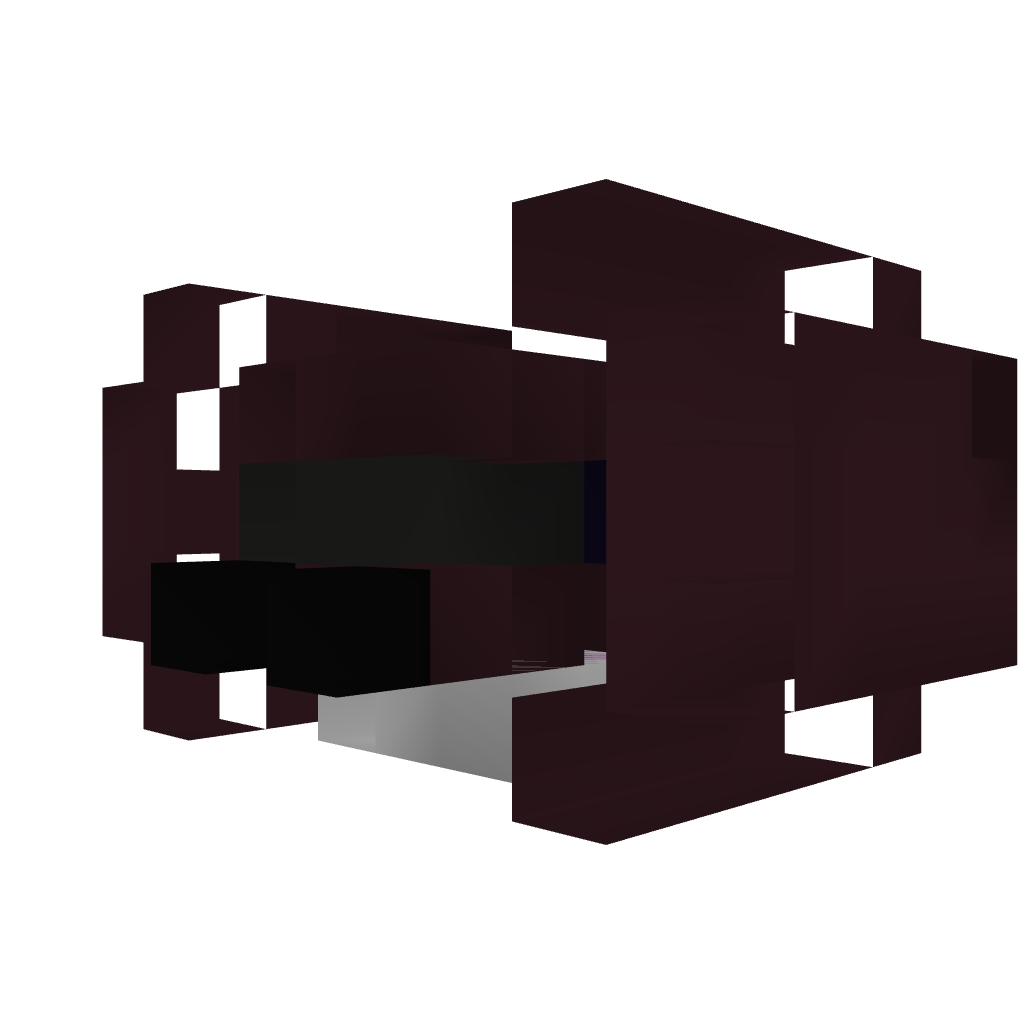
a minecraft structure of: Tie Advanced Version 1